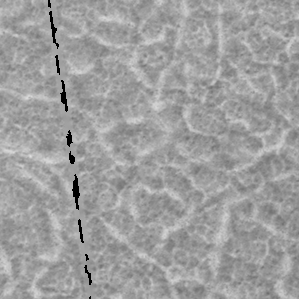
Label: frost